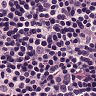
Metastatic tissue present: no